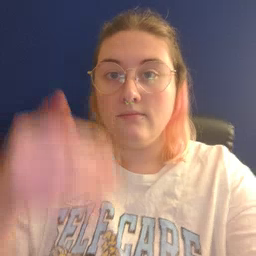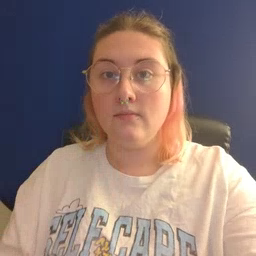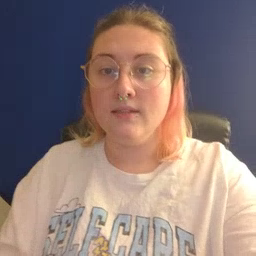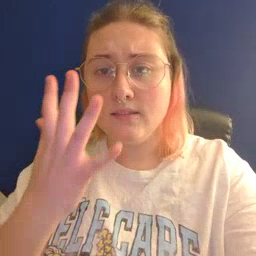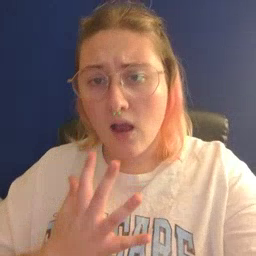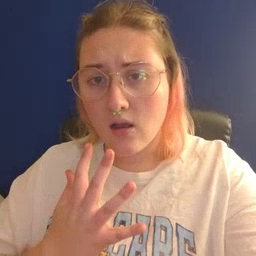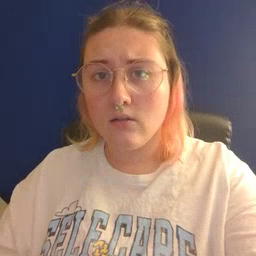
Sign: sad